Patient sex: M
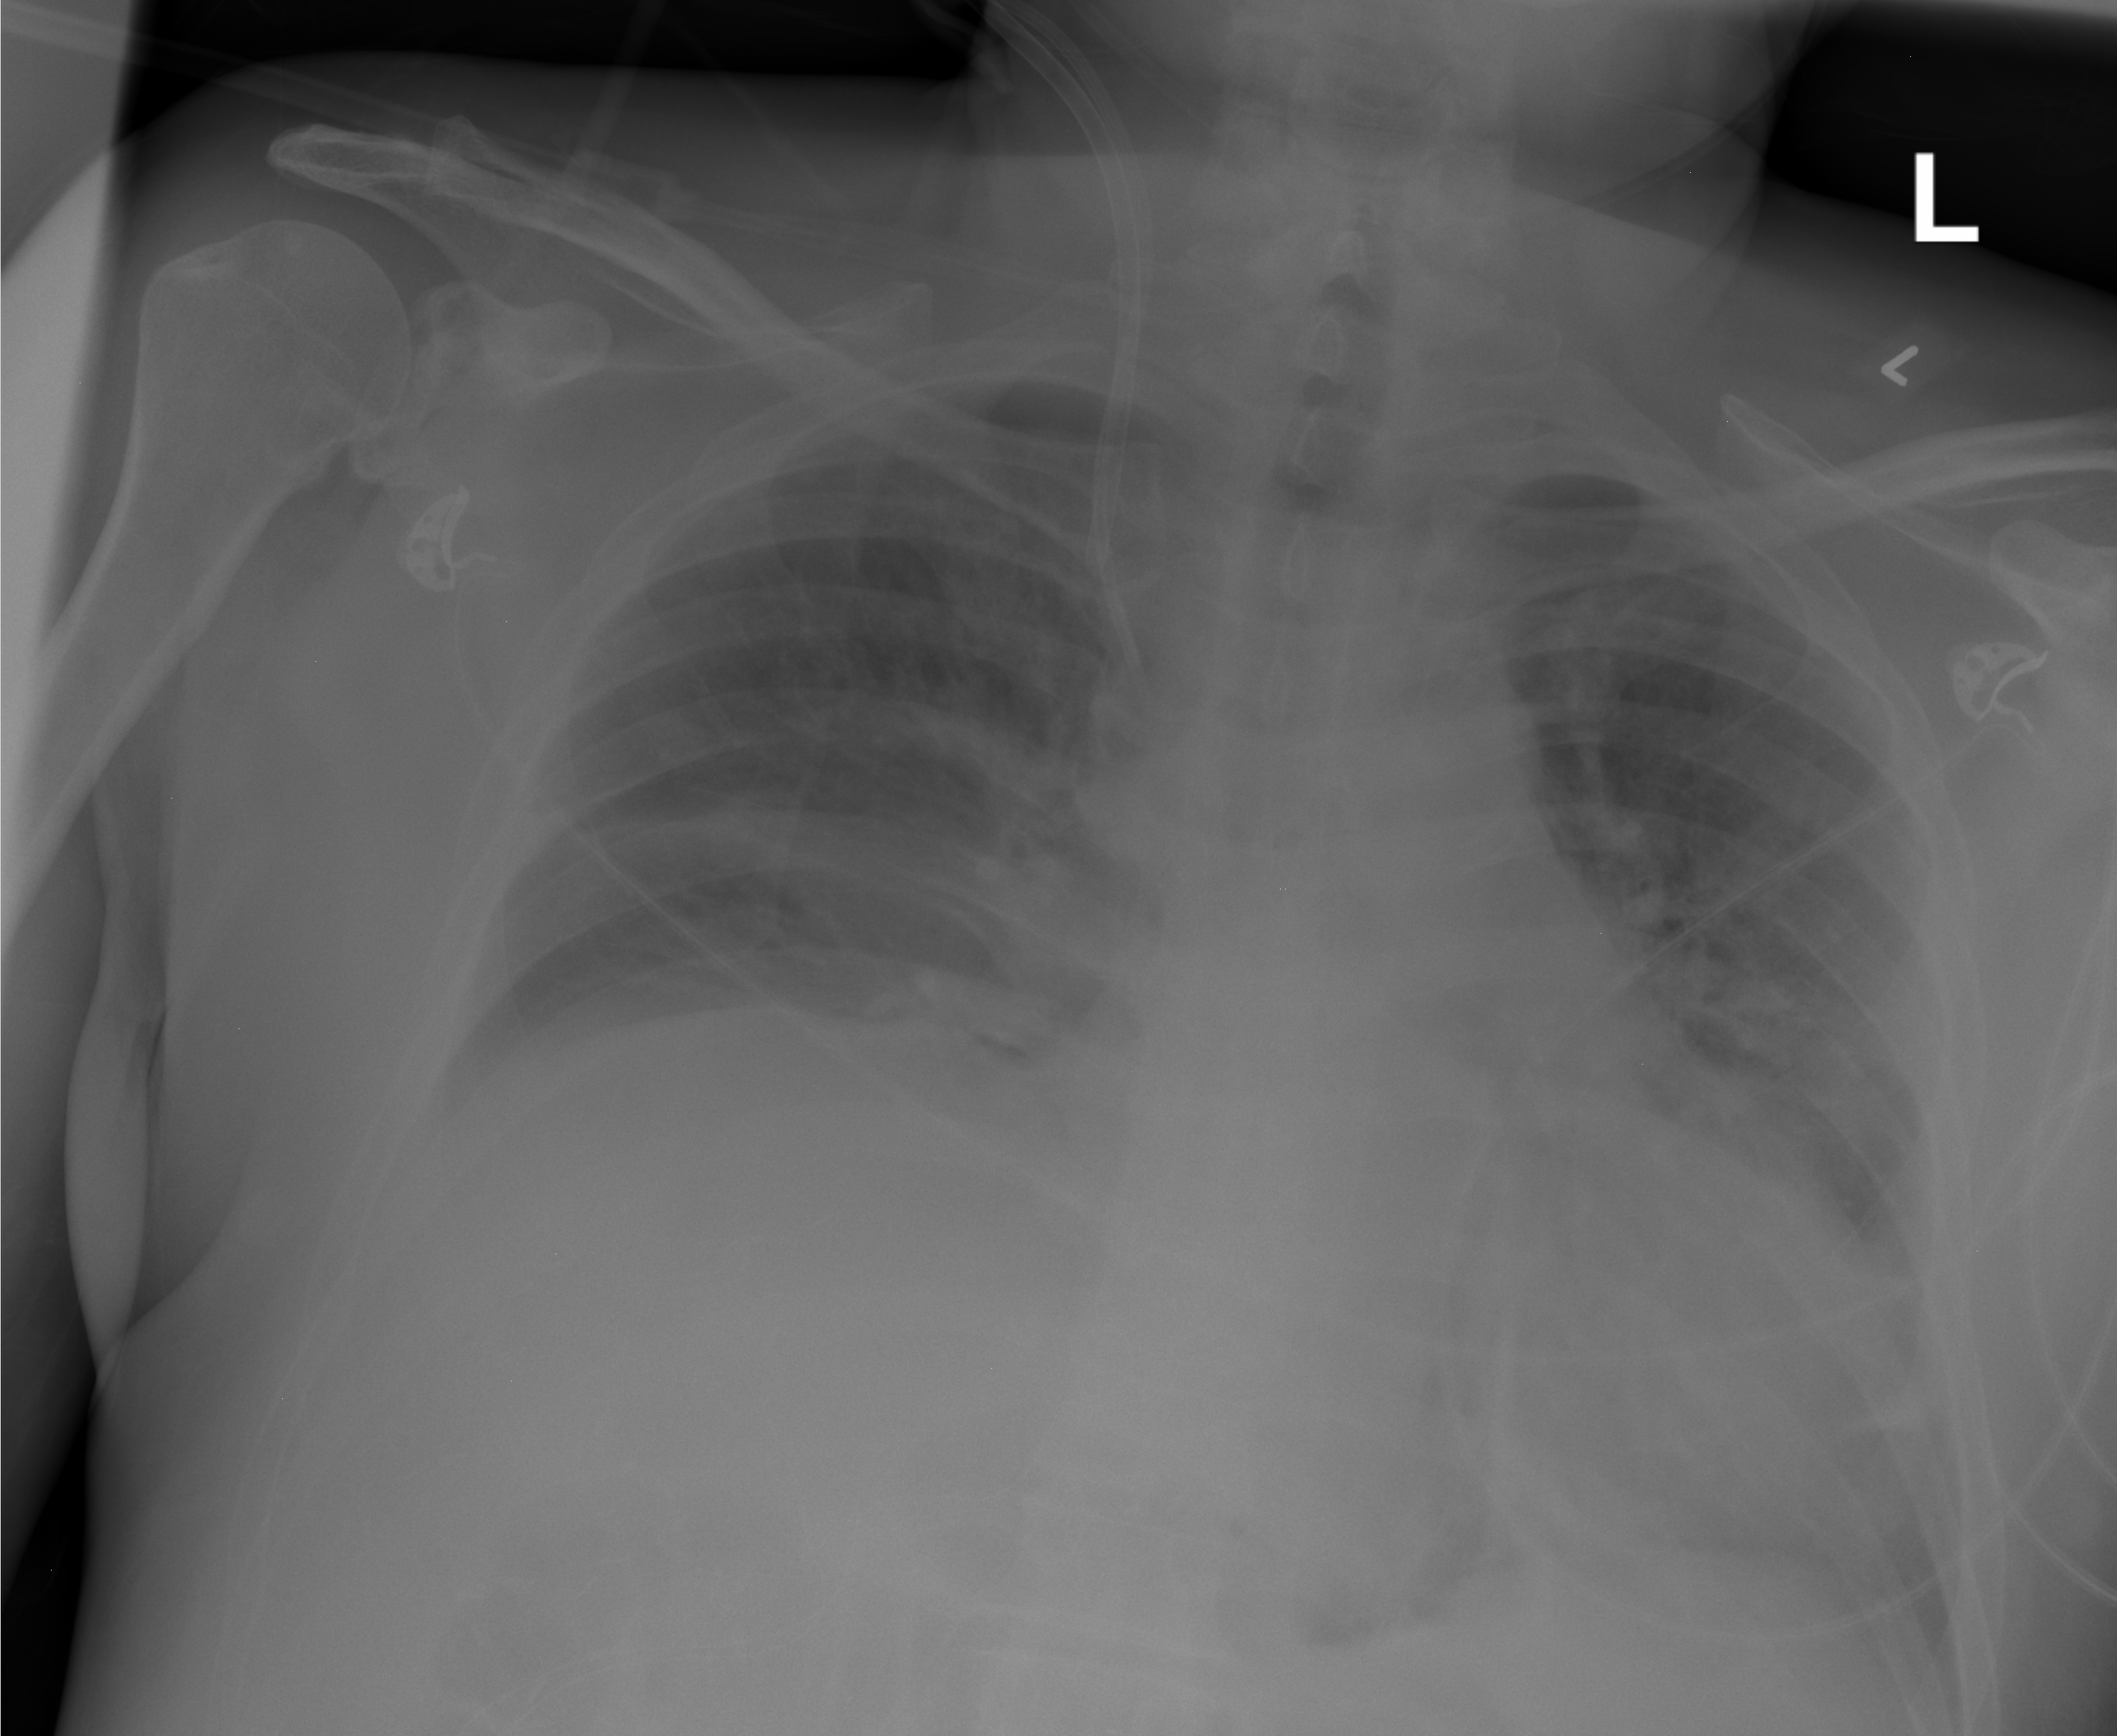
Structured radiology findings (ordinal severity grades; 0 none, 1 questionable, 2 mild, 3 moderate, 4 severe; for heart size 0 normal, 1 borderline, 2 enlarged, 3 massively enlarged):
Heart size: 0
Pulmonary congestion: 2
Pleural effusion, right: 0
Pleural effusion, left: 0
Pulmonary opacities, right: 0
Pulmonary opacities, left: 2
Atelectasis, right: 2
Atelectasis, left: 0